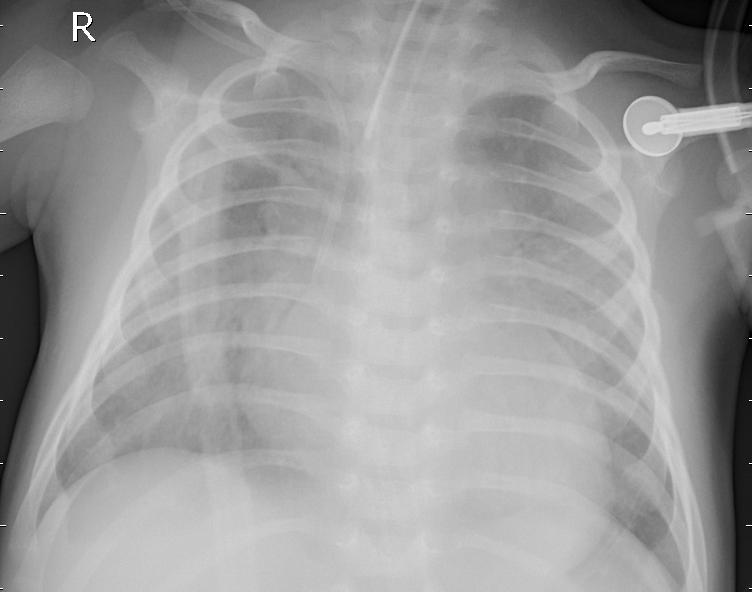
Diagnosis: PNEUMONIA